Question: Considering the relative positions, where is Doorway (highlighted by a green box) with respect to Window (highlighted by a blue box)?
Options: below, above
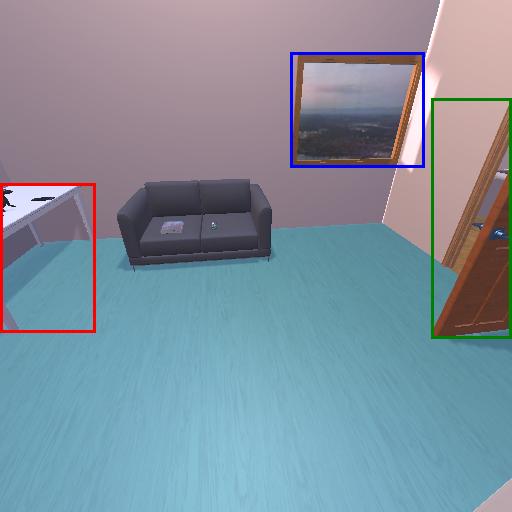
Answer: below